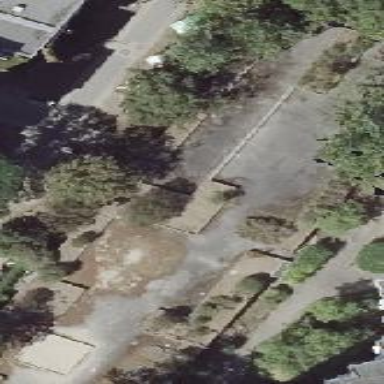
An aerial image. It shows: Parking area.